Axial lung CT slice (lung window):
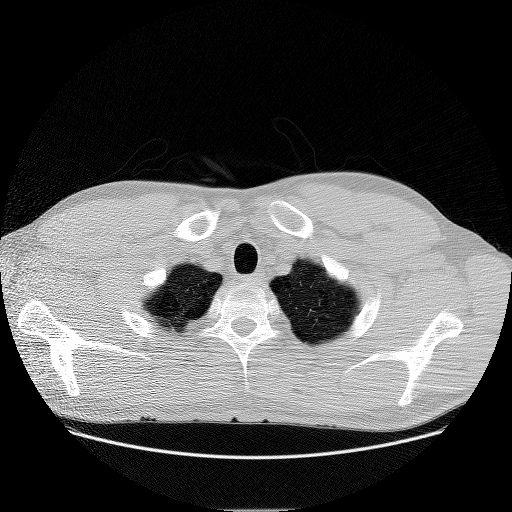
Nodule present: no